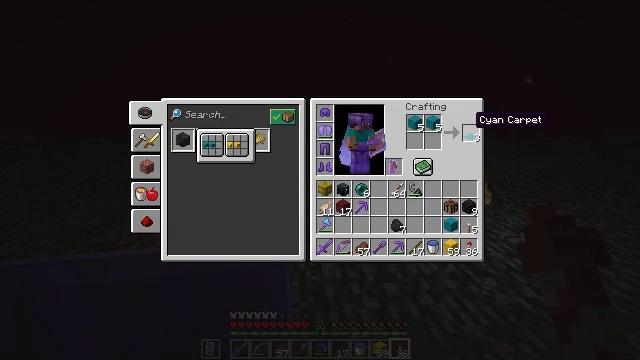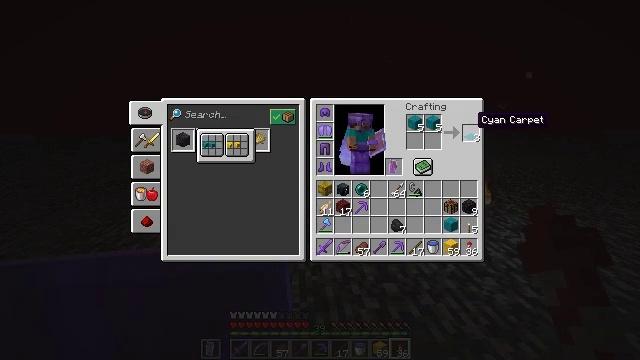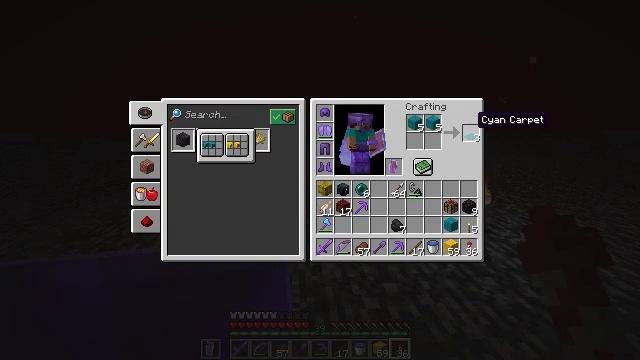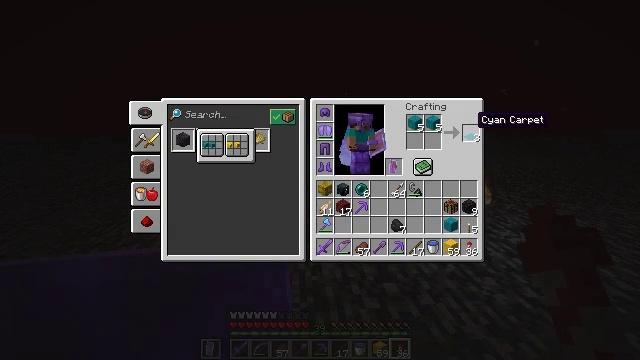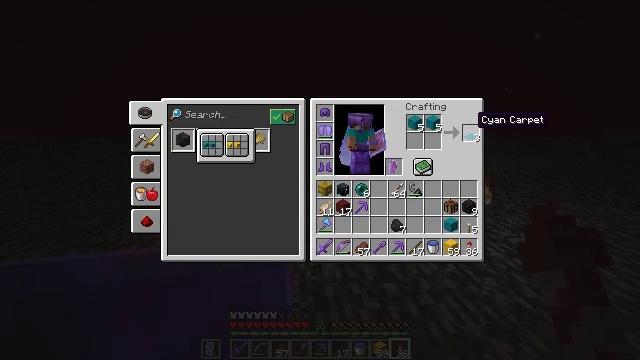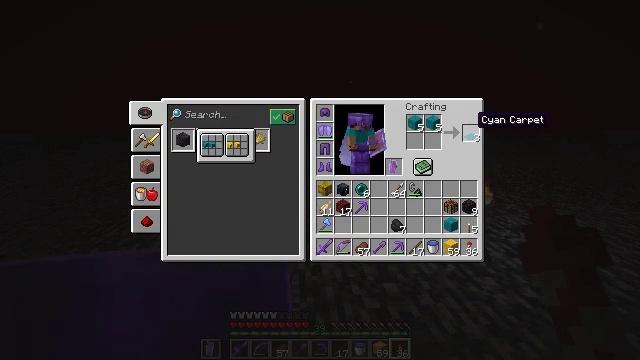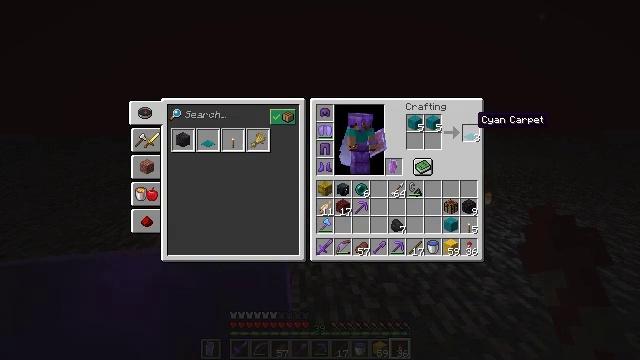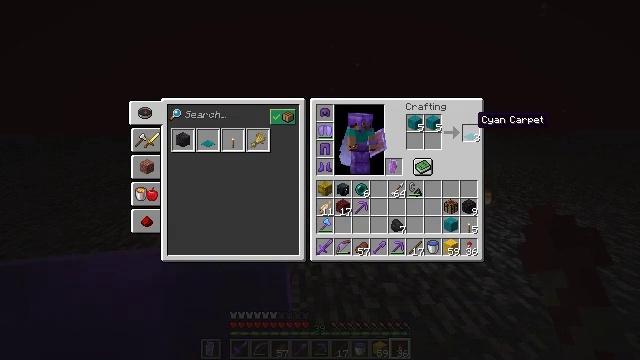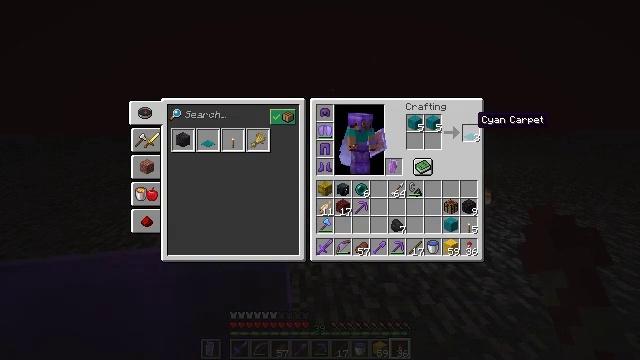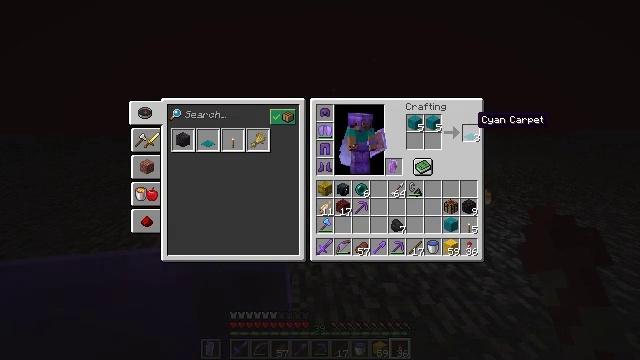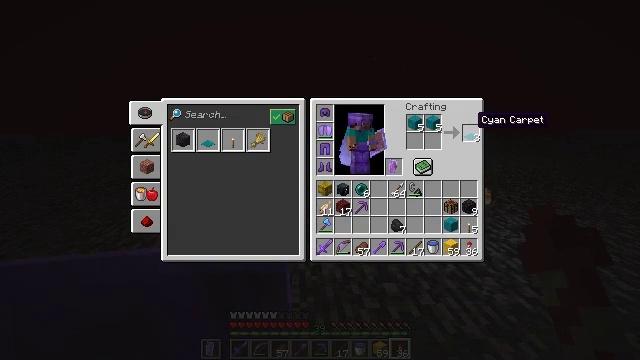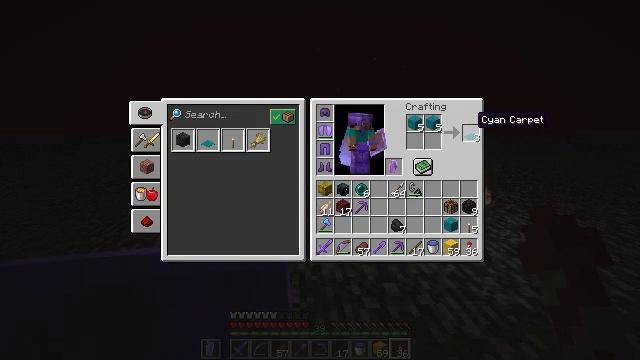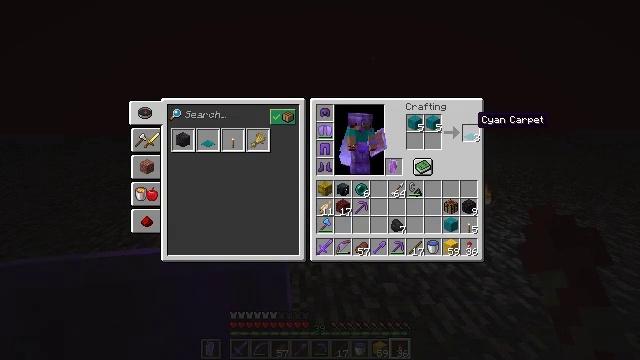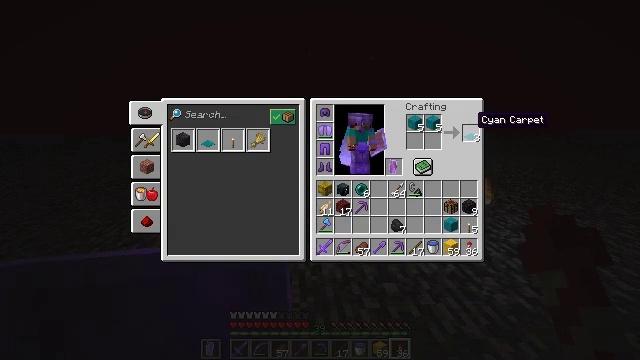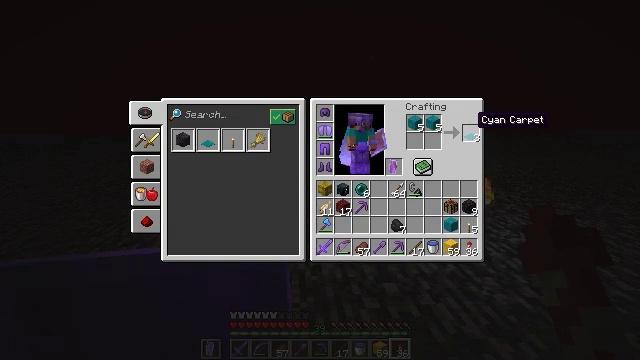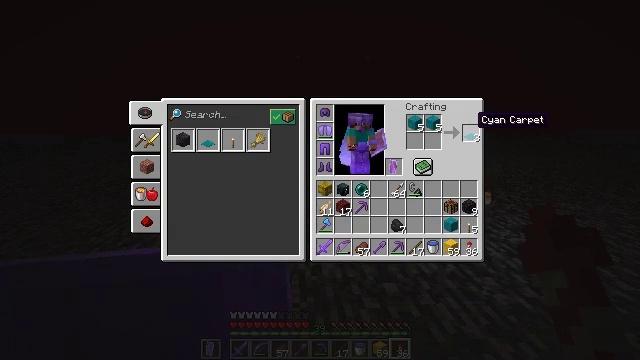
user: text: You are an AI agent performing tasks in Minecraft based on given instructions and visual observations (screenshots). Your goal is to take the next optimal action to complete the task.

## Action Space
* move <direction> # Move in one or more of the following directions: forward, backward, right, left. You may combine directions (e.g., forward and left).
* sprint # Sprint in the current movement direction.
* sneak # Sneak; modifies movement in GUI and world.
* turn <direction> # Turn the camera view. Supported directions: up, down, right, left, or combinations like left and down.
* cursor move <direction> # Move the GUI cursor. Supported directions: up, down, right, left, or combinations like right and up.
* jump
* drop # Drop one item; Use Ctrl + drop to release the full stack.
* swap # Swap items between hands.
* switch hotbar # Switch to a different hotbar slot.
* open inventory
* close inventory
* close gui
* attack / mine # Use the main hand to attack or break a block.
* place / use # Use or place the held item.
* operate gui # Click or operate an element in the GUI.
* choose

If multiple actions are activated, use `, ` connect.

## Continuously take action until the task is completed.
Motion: motion action
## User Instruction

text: craft item cyan carpet
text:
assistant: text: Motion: sneak
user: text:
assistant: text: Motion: sneak
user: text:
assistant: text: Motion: sneak
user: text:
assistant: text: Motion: sneak
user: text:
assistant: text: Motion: sneak
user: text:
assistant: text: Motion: sneak, attack / mine
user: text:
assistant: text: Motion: sneak, attack / mine
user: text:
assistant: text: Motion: sneak, attack / mine
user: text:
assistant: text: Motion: sneak, attack / mine
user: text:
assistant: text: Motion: sneak, attack / mine
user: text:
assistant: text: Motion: sneak, attack / mine
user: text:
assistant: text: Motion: sneak, attack / mine
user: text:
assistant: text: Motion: sneak, attack / mine
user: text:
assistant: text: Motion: sneak, attack / mine
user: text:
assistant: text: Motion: sneak, attack / mine
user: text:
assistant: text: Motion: sneak, attack / mine
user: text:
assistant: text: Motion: sneak, attack / mine
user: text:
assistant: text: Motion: sneak, attack / mine
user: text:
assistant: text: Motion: sneak, attack / mine
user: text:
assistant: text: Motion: sneak, attack / mine
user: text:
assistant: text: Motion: sneak, attack / mine
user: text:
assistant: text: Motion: sneak, attack / mine
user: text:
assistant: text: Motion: sneak
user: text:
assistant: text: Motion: sneak
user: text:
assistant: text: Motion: sneak
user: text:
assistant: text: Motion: sneak
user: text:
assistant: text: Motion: sneak
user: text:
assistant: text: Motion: sneak, attack / mine
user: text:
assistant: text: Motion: sneak, attack / mine
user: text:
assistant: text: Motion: sneak, attack / mine